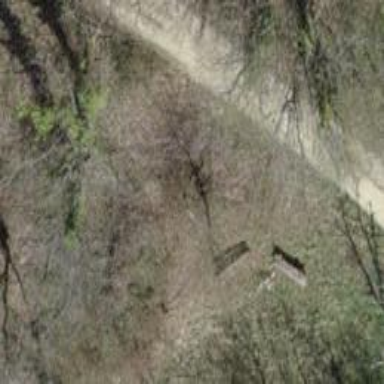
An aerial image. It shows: Bench.